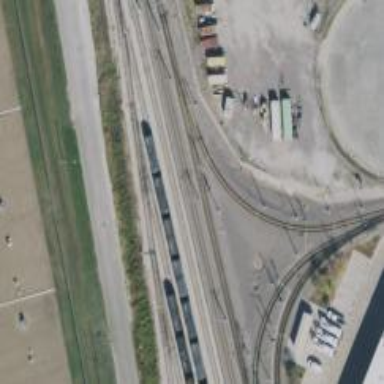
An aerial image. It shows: Light rail service yard with electrified contact lines.